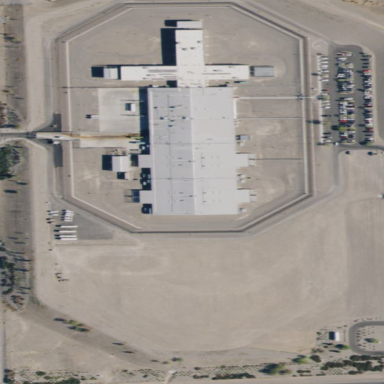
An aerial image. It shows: Prison.